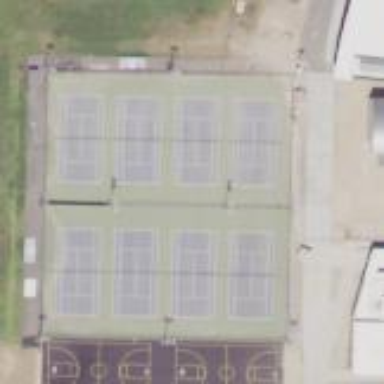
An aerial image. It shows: Tennis court on pitch.